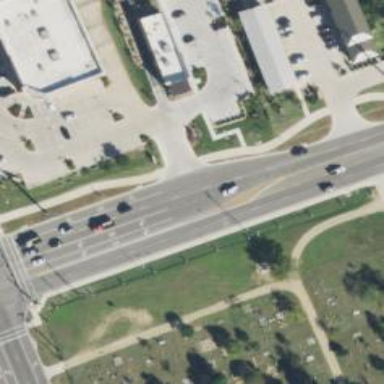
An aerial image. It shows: Secondary road with separate sidewalks.